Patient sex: M
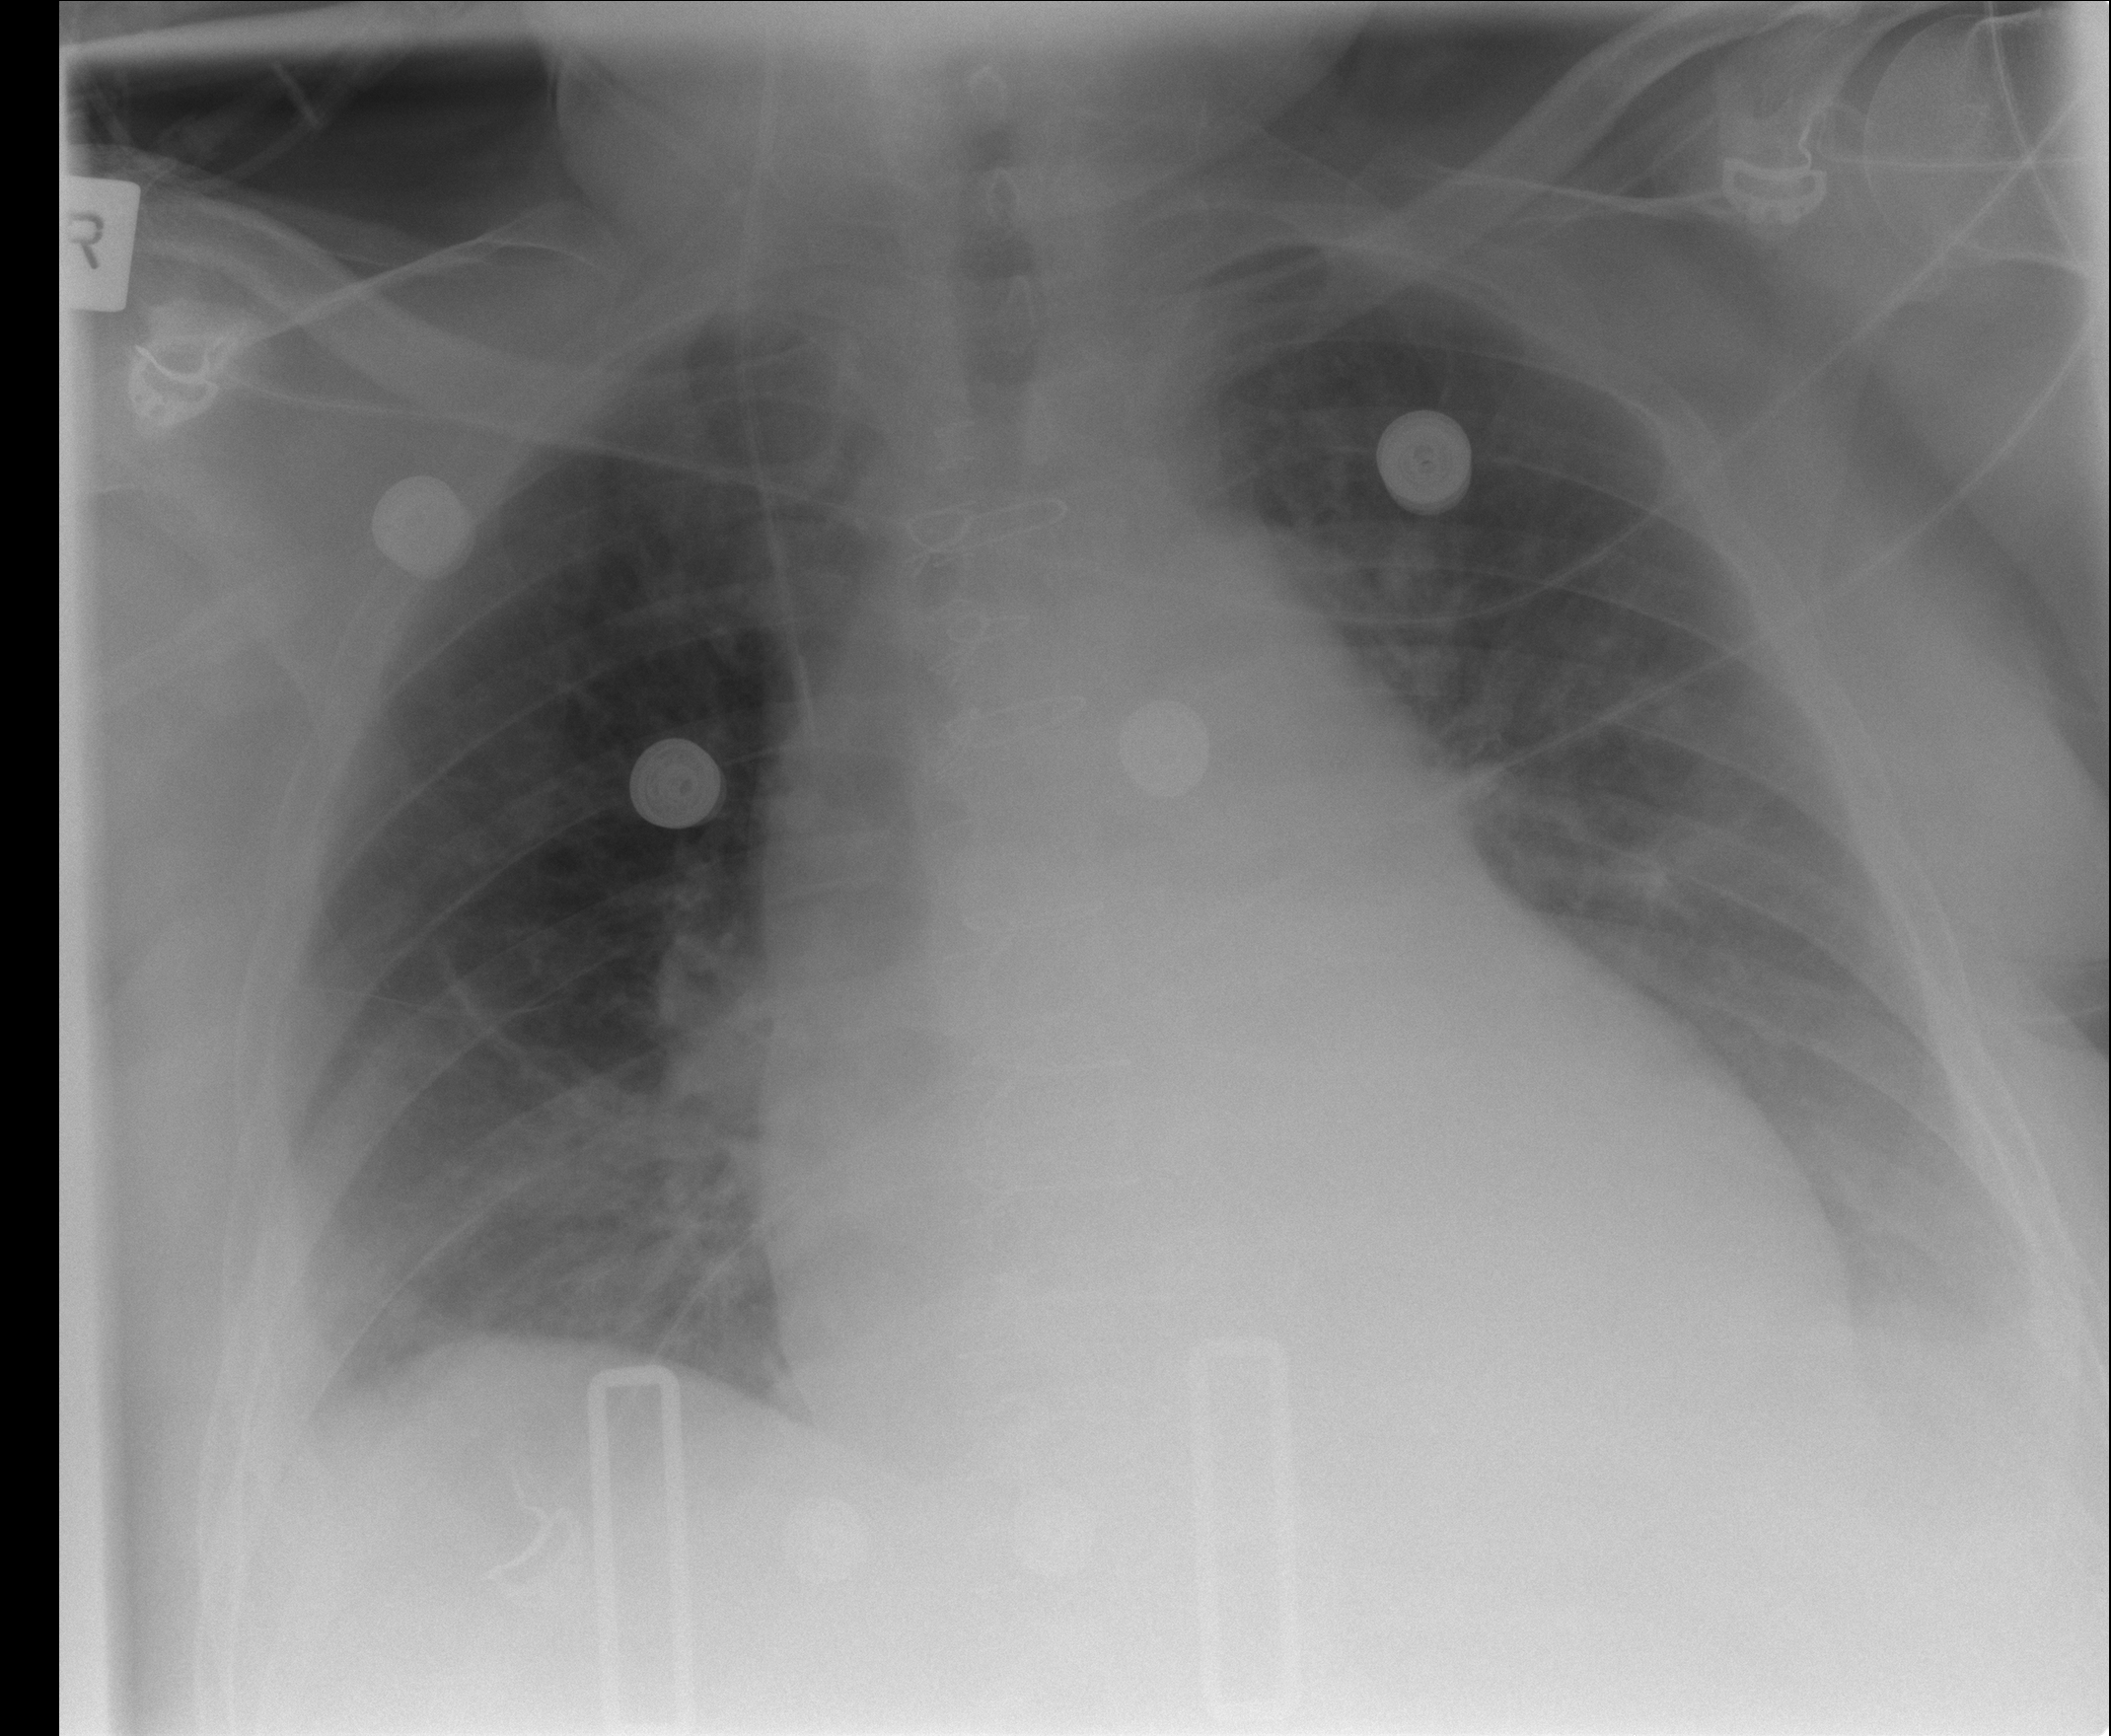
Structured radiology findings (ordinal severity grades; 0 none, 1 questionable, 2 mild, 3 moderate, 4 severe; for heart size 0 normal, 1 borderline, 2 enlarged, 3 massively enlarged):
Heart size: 2
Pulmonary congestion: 2
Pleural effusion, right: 2
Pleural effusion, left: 2
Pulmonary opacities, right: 1
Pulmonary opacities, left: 0
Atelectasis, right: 2
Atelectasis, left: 2